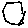
Label: hexagon